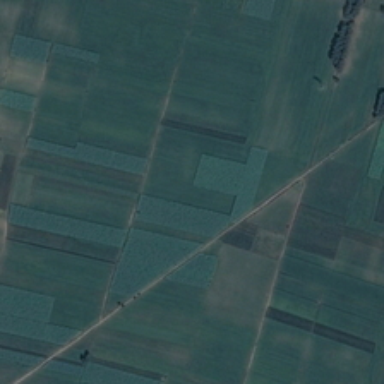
Several small wild roads are in a large piece of green farmland .